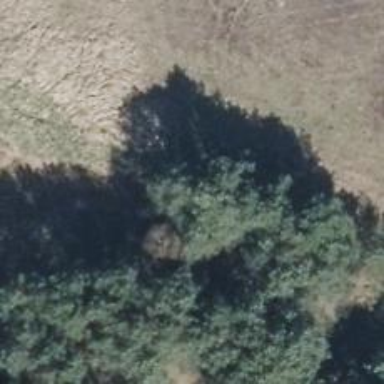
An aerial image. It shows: Row of trees in natural setting.